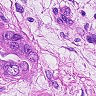
Metastatic tissue present: yes